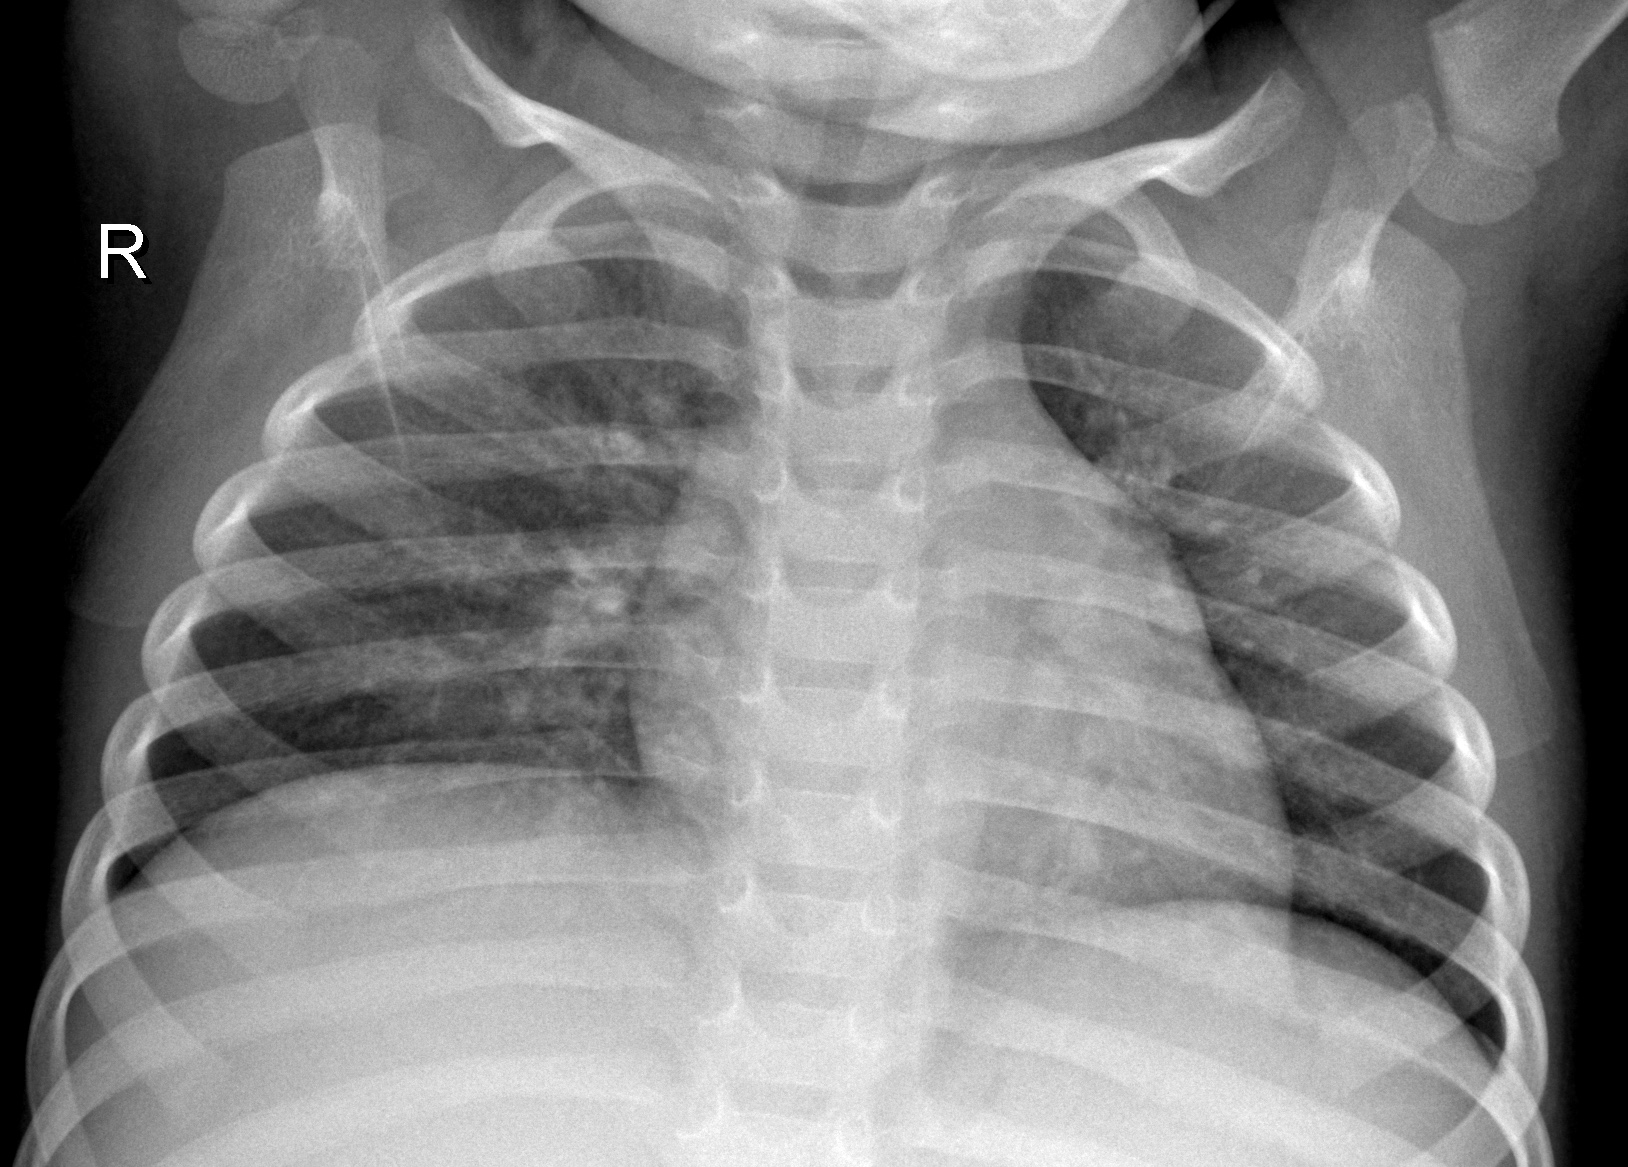
Diagnosis: NORMAL